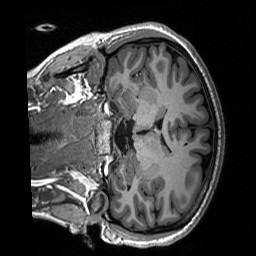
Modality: T1w
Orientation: coronal
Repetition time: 8 s
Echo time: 0.066 s